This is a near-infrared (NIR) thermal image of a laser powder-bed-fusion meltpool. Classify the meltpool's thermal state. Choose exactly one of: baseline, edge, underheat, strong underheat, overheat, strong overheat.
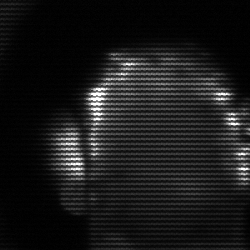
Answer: baseline